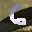
Label: 6